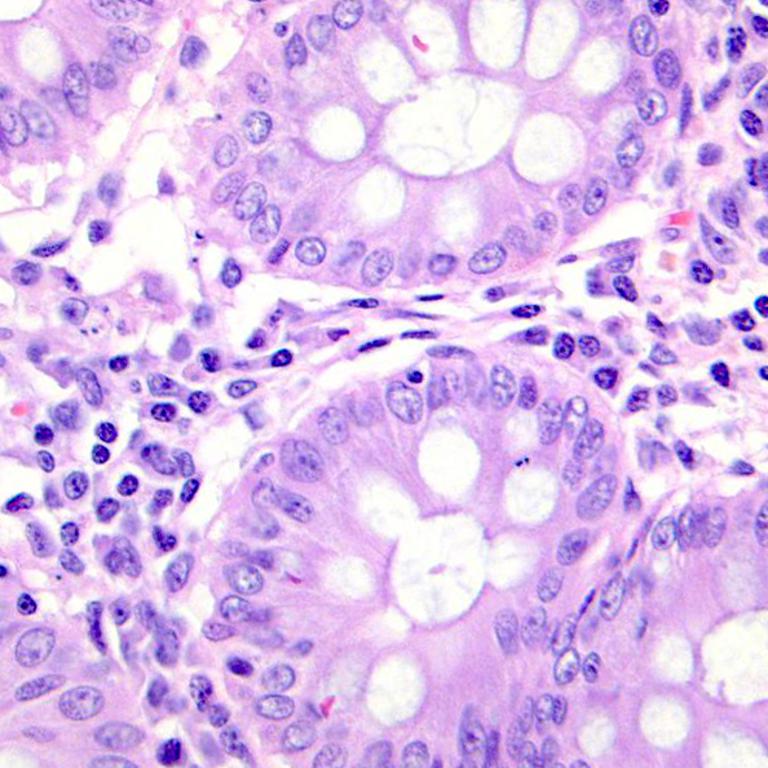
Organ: colon
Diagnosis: benign